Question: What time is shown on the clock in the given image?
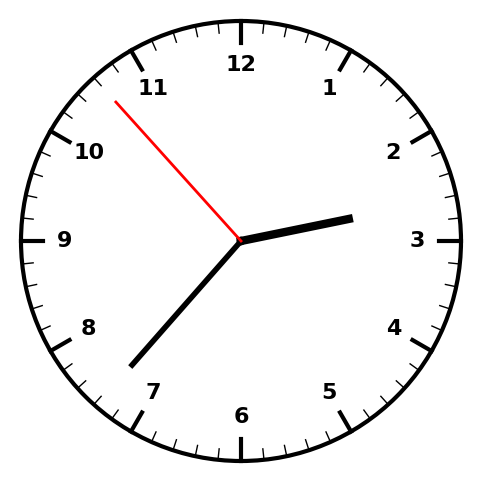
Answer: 02:36:53